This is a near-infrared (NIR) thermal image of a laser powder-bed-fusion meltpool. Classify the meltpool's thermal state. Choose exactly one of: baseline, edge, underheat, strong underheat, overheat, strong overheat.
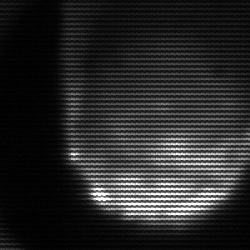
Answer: edge